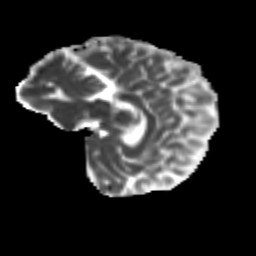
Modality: MD
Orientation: sagittal
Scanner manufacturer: siemens
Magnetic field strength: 3 T
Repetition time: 9.2 s
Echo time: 0.084 s